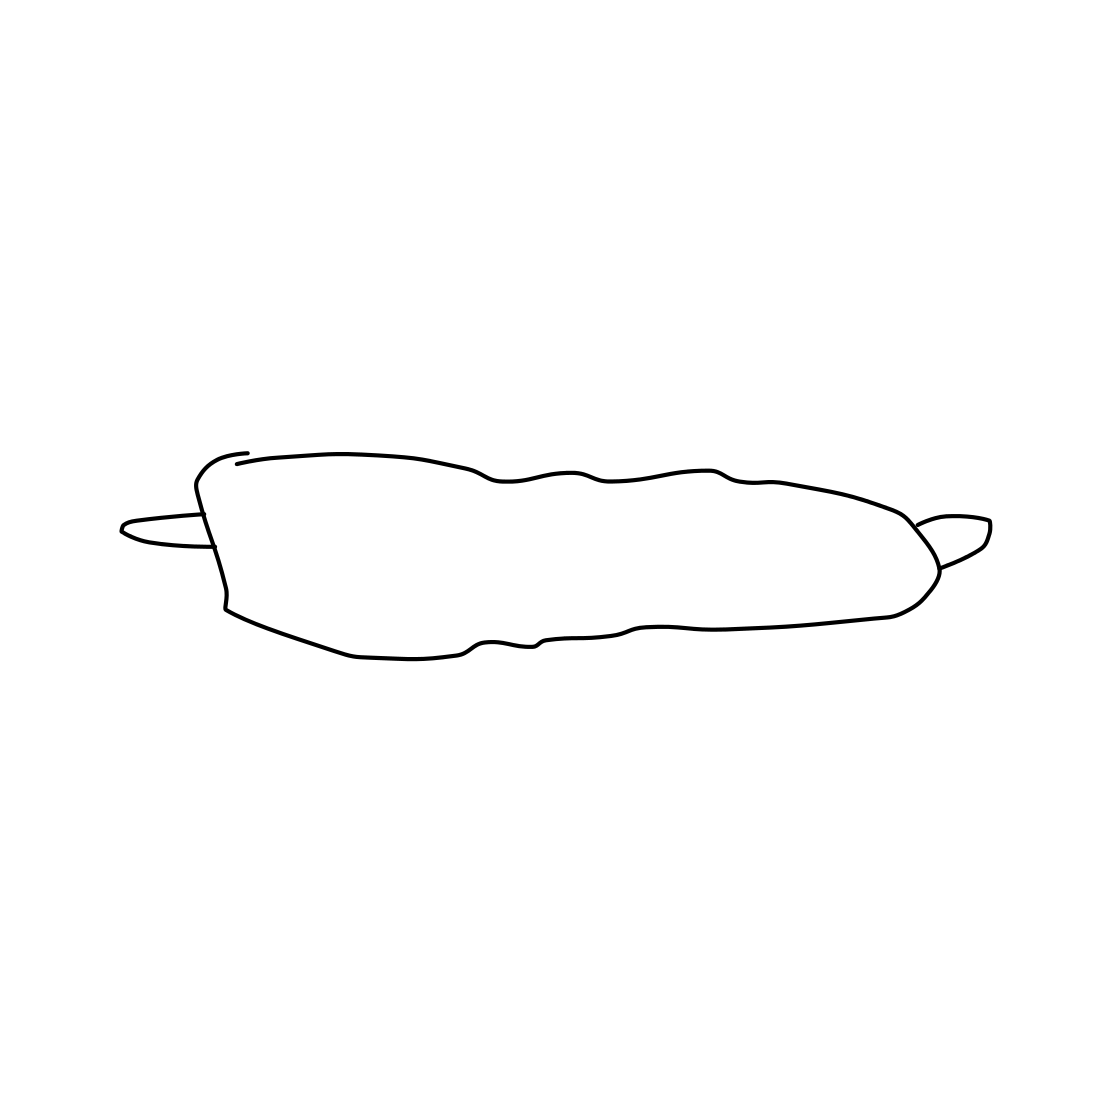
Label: hot-dog